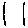
Label: line